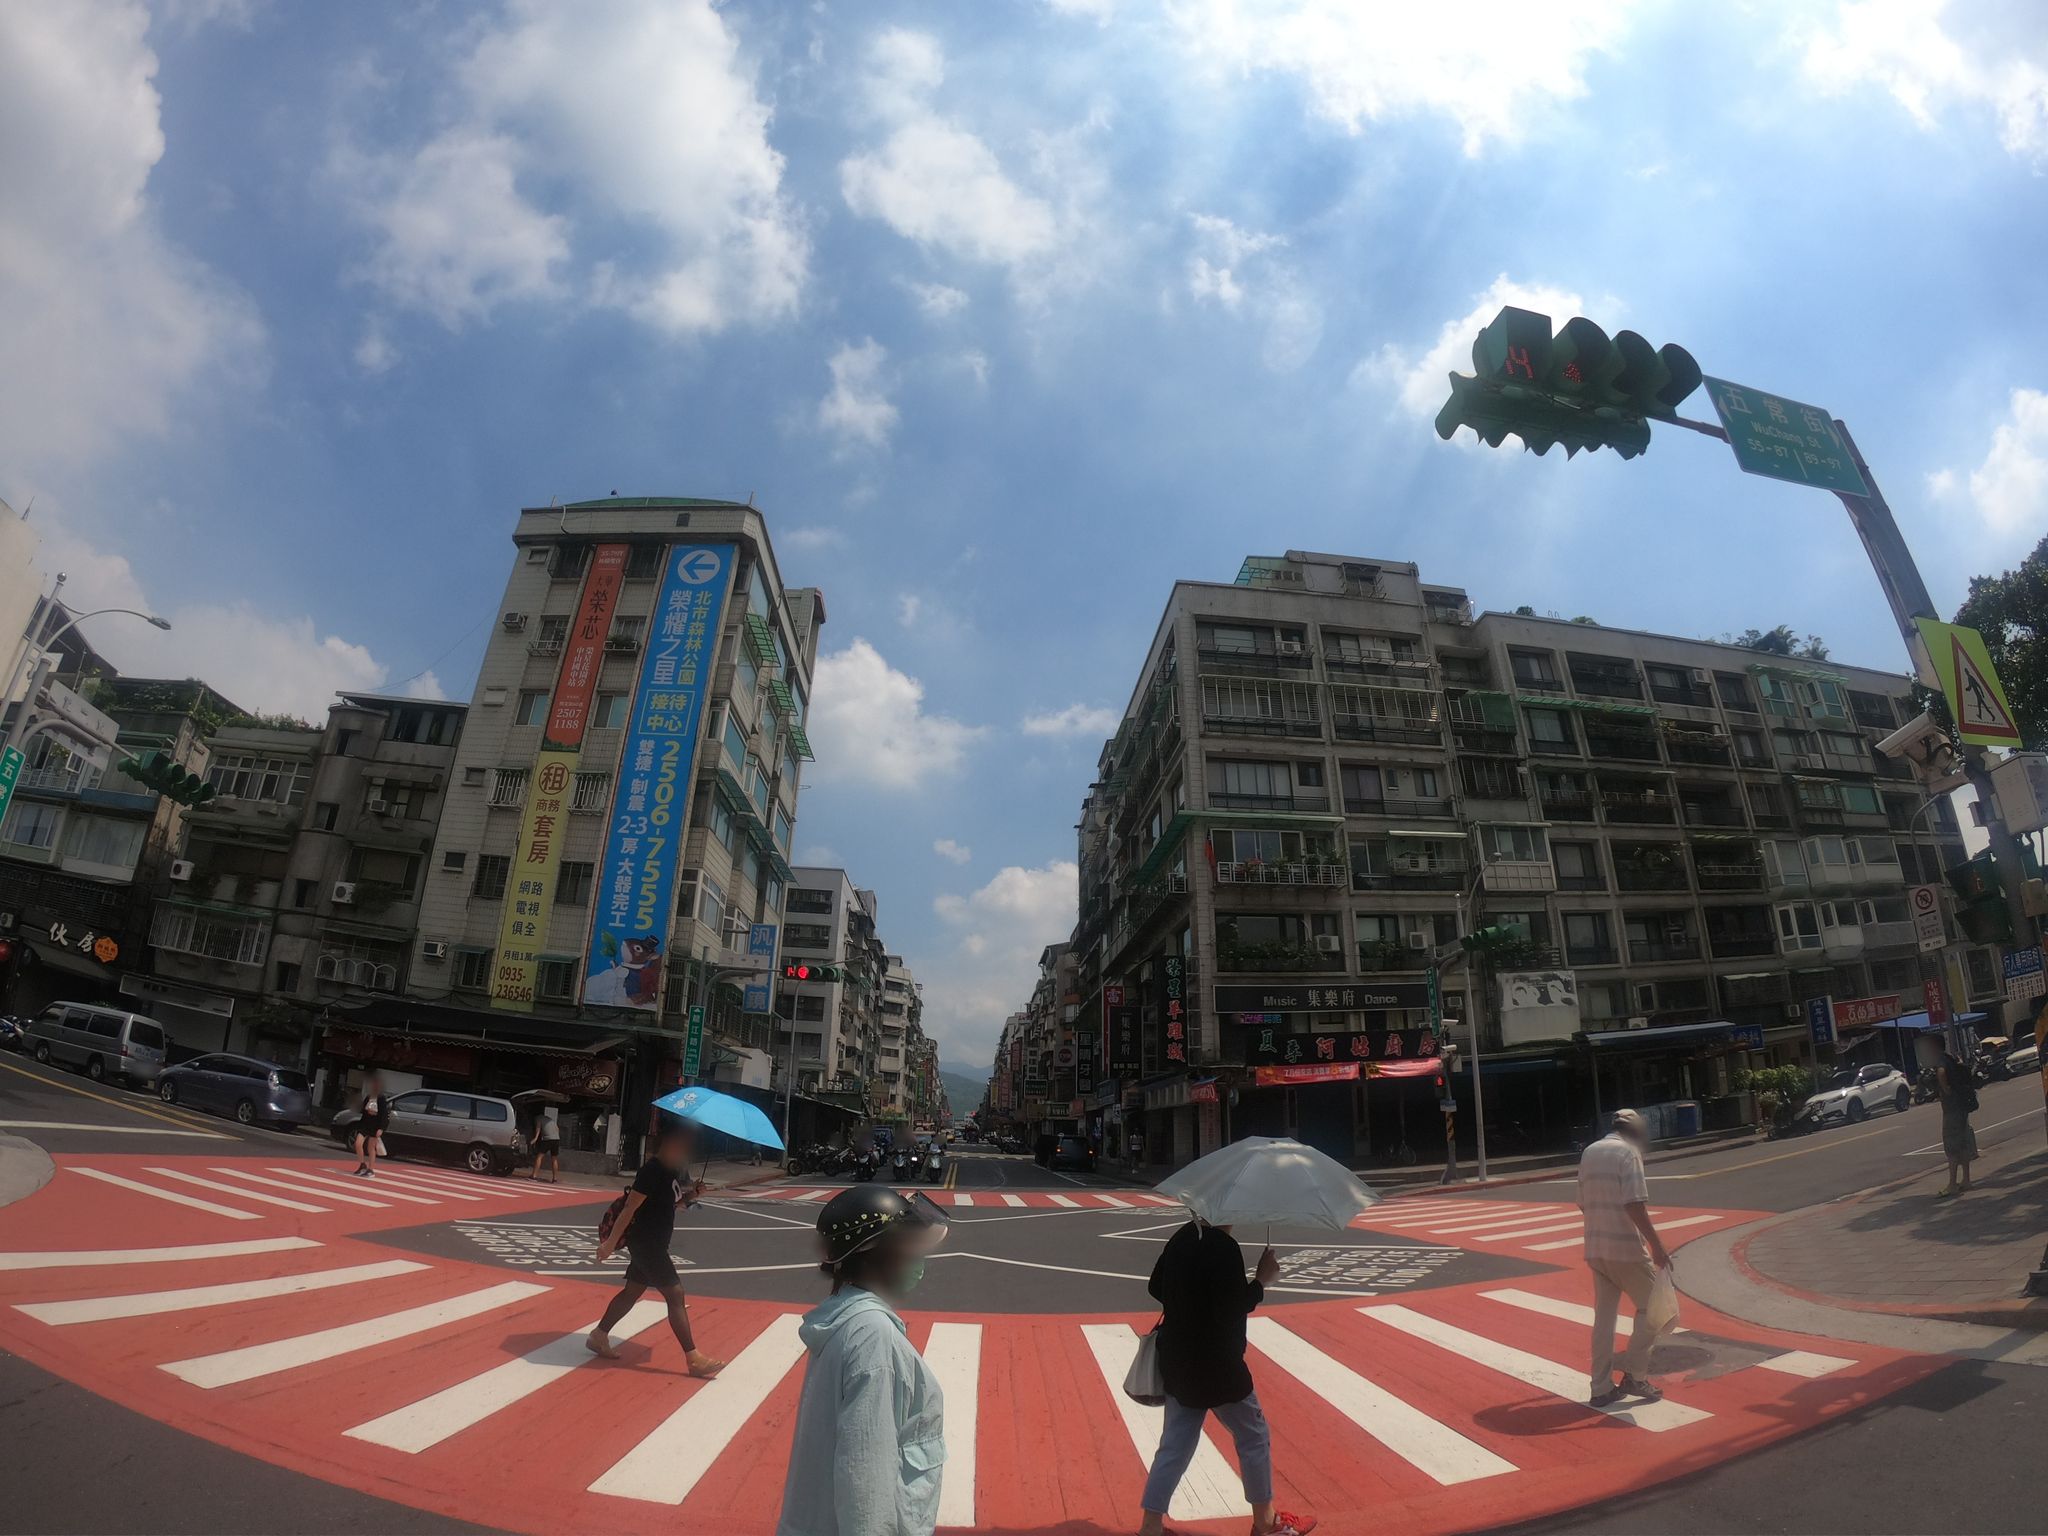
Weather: clear
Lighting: day
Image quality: good
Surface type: driving surface
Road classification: residential
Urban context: urban centre
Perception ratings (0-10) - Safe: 1.88, Lively: 8.72, Beautiful: 4.68, Boring: 0.94, Depressing: 7.26, Wealthy: 2.84